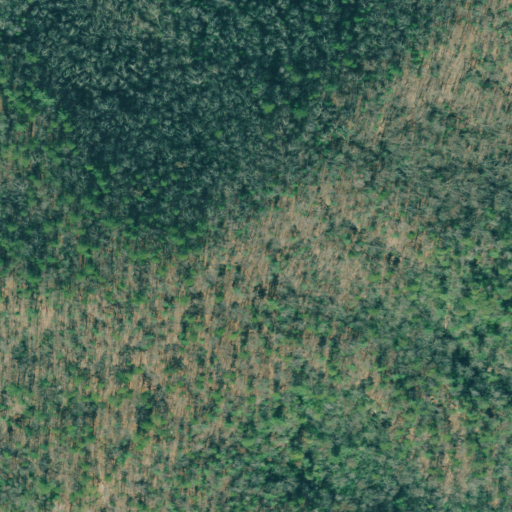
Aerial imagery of mountain in Georgia named Little Crumbly Knob containing mixed forest and deciduous forest